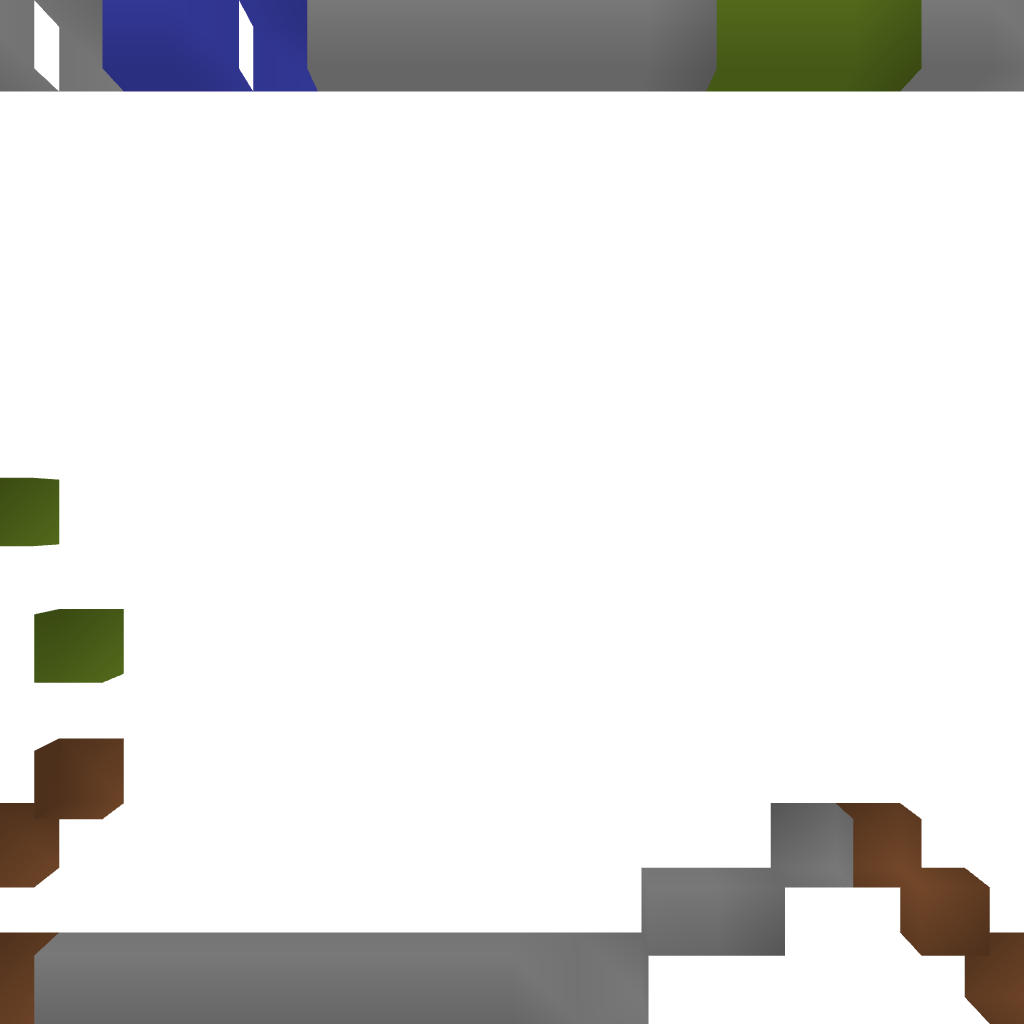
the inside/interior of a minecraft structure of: Sword pixel